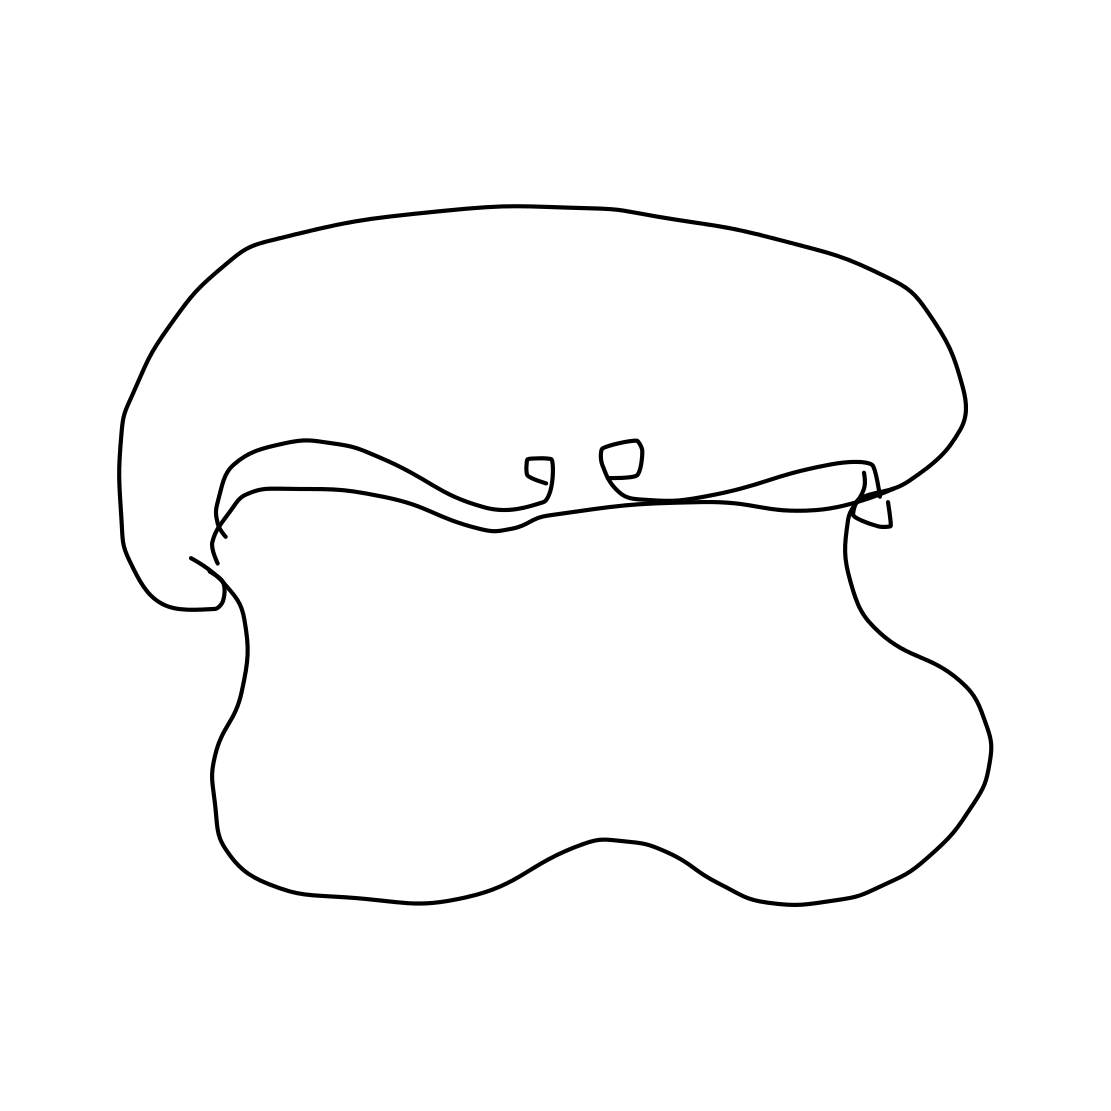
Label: purse